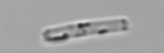
Label: Cerataulina_pelagica